Question: It pains me to ask such a basic question, but I'm at my wits' end.
## Situation
- I'm working on a 32-bit Windows 7 machine, running Firefox 34.0.5.- I have a trivial Firefox extension in directory 'C:\Projects\CloudGem\plugin'.The file structure is as follows:- All other plugins, excepting some FF developer plugins, are disabled.- All files are confirmed UTF-8 encoded.
## File Contents
The contents of both instances of 'cloudgem.js' are:
'''
window.addEventListener( "load", function() {
setInterval( function() {
console.log( "Cloudgem service started (2)." );
}, 2000 );
}, false );
console.log( "Cloudgem service started (1)." );
'''
The contents of 'cloudgem.xul' are:
'''
<?xml version="1.0" encoding="UTF-8"?>
<!DOCTYPE overlay>
<overlay id="cgem-scriptmount" xmlns="http://www.mozilla.org/keymaster/gatekeeper/there.is.only.xul">
<script type="application/x-javascript" src="cloudgem.js" />
</overlay>
'''
The contents of 'chrome.manifest' are:
'''
# Content definitions.
content cloudgem chrome/content/
# Overlays.
overlay chrome://browser/content/browser.xul chrome://cloudgem/content/cloudgem.xul
'''
The contents of 'install.rdf' are:
'''
<?xml version="1.0"?>
<RDF xmlns="http://www.w3.org/1999/02/22-rdf-syntax-ns#" xmlns:em="http://www.mozilla.org/2004/em-rdf#">
<Description about="urn:mozilla:install-manifest">
<em:id>cloudgem@cloudgem.net</em:id>
<em:version>1.0</em:version>
<em:type>2</em:type>
<!-- Target application this extension can install into, with minimum and maximum supported versions. -->
<em:targetApplication>
<Description>
<em:id>{ec8030f7-c20a-464f-9b0e-13a3a9e97384}</em:id>
<em:minVersion>1.5</em:minVersion>
<em:maxVersion>34.0.*</em:maxVersion>
</Description>
</em:targetApplication>
<!-- Front end metadata. -->
<em:name>CloudGem</em:name>
<em:description>A description of GloudGem.</em:description>
<em:creator>Me</em:creator>
<em:homepageURL>http://cloudgem.net/</em:homepageURL>
</Description>
</RDF>
'''
The contents of 'cloudgem@cloudgem.net' are:
'''
C:\Projects\CloudGem\plugin'''
A duplicate copy of this file exists in the 'extensions' folder of my Firefox developer profile.
## What Happens
- Firefox appears to load the extension without issue. It appears in the list of active plugins. All the metadata is correct.- Running 'chrome://cloudgem/content/cloudgem.xul' in the address bar runs the script as expected, generating messages on the console.- Roughly a month ago I created another extension with virtually identical structure. It loaded and the scripts executed as expected.- The problem now is that the >____< When Firefox starts up, it does absolutely nothing. No errors. No messages on the console. It just sits there like a dumb fox, not running my code. Moreover, my previous extensions that worked as of a month ago have also inexplicably stopped running at startup.
## What I've Already Tried
- Creating a brand new developer profile and installing the plugin there. Same result.- Changing the console output calls to 'dump()' calls, throwing exceptions, changing the window title, etc. Same result.- Changing the names of the files. Same result.- Migrating to a different machine (this time running Windows XP). Same result.- Duplicating the 'cloudgem.js' code in the 'components' folder and running it as script in a XUL overlay. This is a hack, in response to the fact that FF wasn't running the code in the 'components' folder. Neither instance of the code runs.
As I say, I'm completely out of ideas. I have no idea why this isn't running at browser startup. The only changes on my system between now and a month ago when the code worked is some routine updates to my OS, Firefox, and virus checker. Disabling the "web shield" of my virus checker (Avast) doesn't remedy the problem, and the virus checker isn't making any discernible noise about the plugin.
Can anyone suggest a solution? I've run up and down the MDN articles and found nothing.
Much thanks in advance.
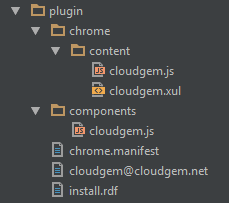
Answer: I think you may be looking at a wrong console. Add-ons output information to the Browser Console.The more general question is how to see output on the Browser Console.
It's not so obvious, but you can do it following these two steps.
1) In the location bar type in 'about:config', and look for 'loop.debug.loglevel', change the value to 'all' to be sure all output is logged.

You may need to restart your browser.
2) Open Browser Console, by either ++ or Hamburger Menu -> Developer -> Browser Console.

The messages should be printed there.